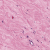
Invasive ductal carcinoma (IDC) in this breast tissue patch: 0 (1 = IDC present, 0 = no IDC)